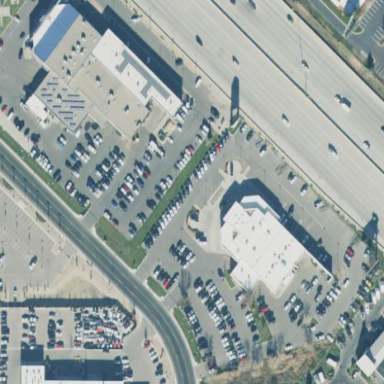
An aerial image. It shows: Retail area.